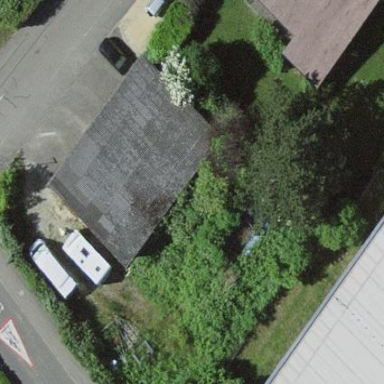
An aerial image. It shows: Garage building.